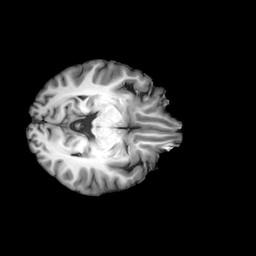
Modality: T1w
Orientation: axial
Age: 44
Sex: female
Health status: ill